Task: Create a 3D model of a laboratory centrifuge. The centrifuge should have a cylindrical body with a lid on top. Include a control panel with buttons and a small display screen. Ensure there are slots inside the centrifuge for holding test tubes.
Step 569:
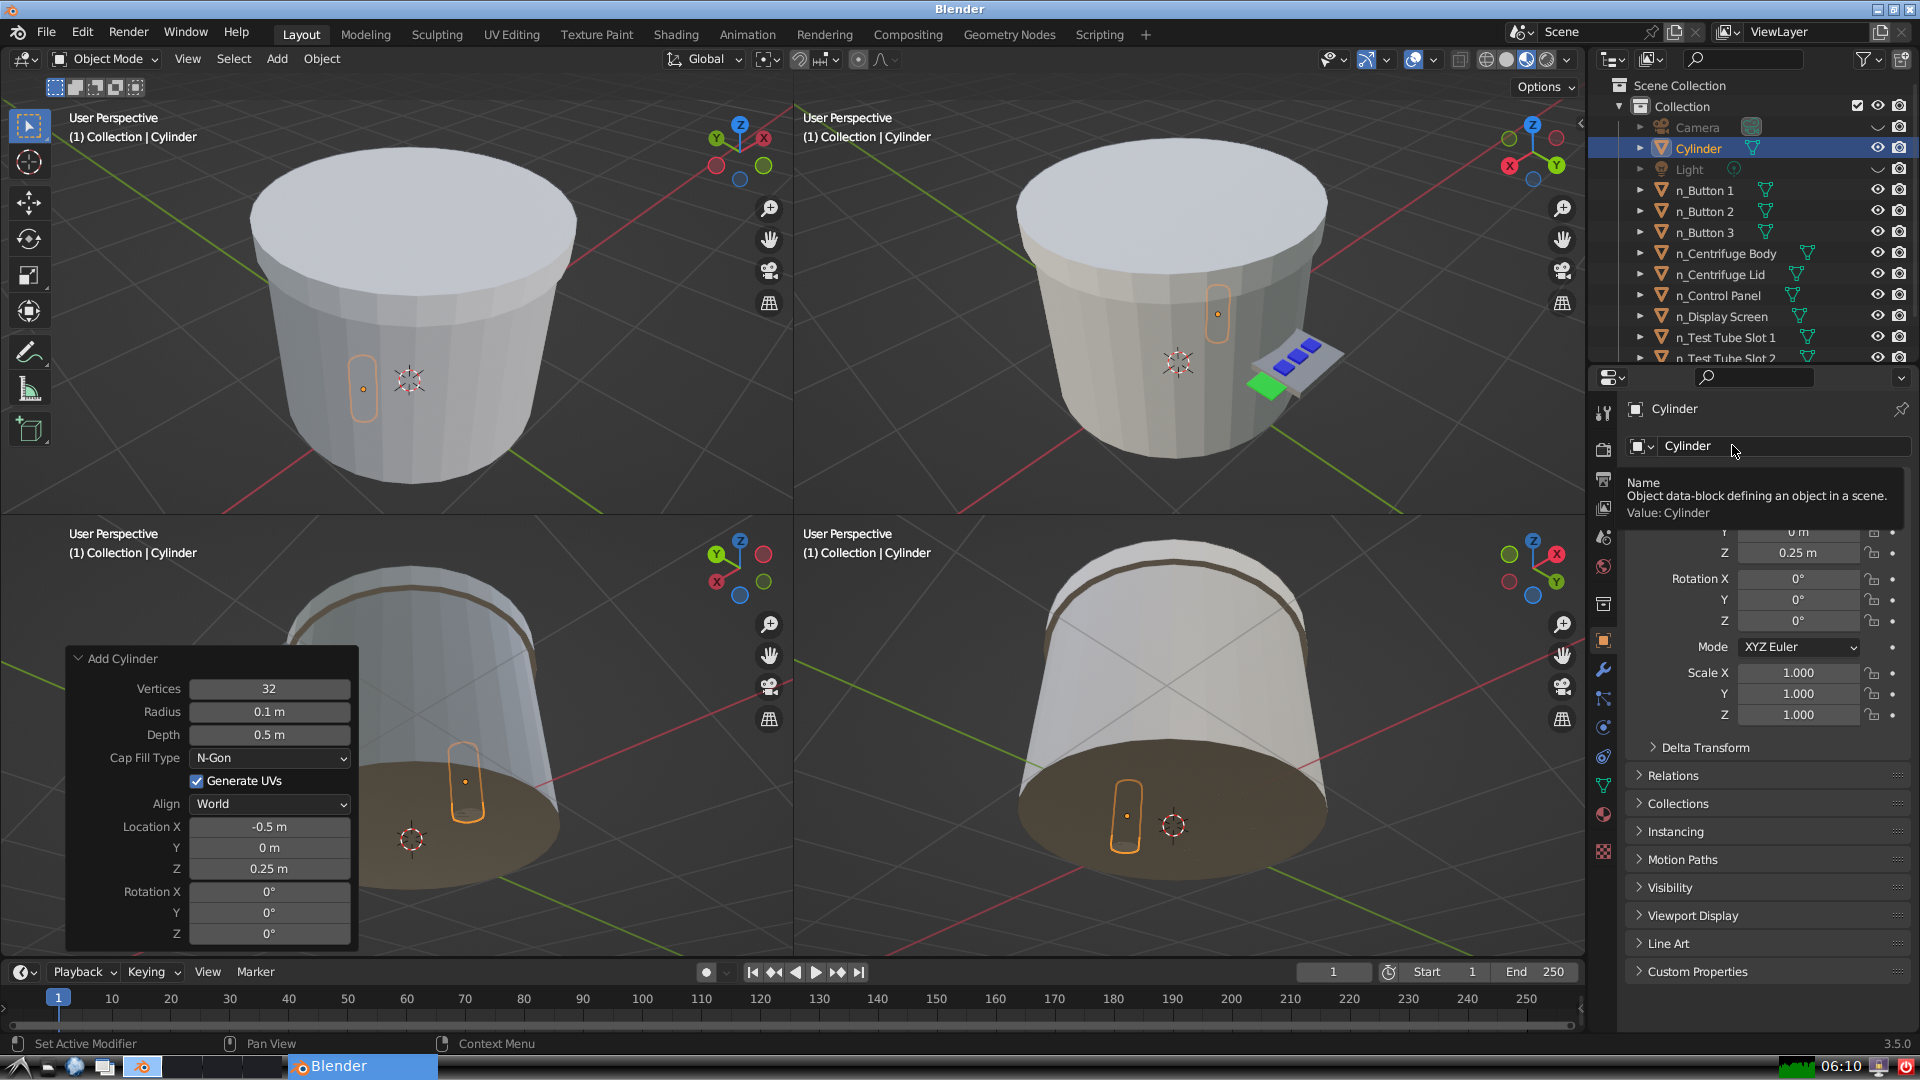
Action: click: no